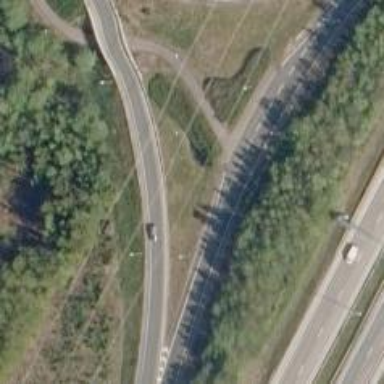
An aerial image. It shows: Trunk link road with asphalt surface.